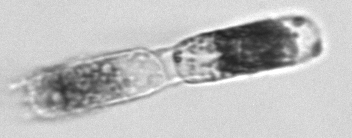
Label: Hemiaulus